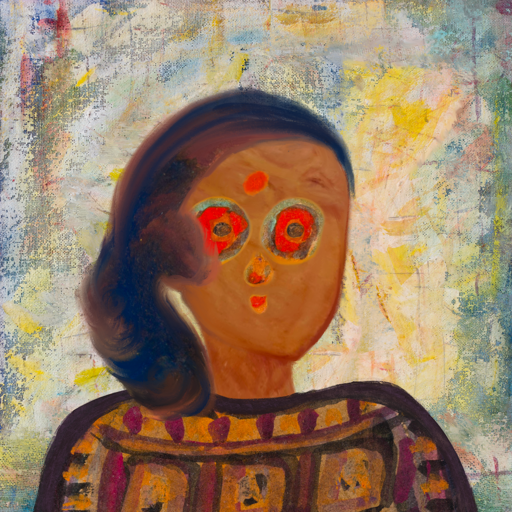
Background: Irani, Head And Neck Front: Pious_Lady, Face Front: Sisters, Bust: Doll, Hair Front: Mother_And_Son_Son, Head Accessory: Blank, Second Necklace: Blank, Necklace: Blank, Baby: Blank